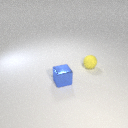
small yellow rubber sphere behind small blue metal cube